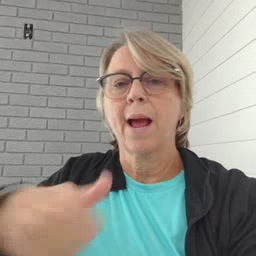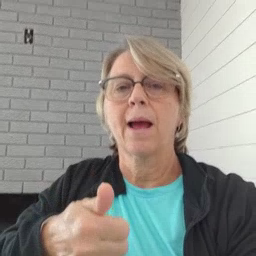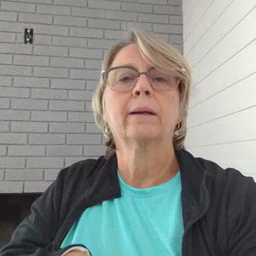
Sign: beside